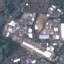
Land use / land cover class: Industrial